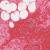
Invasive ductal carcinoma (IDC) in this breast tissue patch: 0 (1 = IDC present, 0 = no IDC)